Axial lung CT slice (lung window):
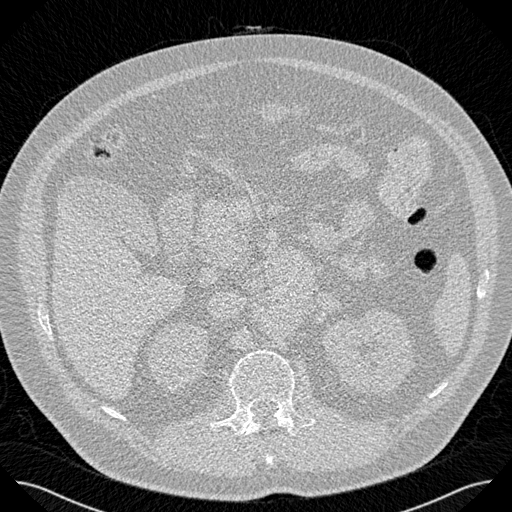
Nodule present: no